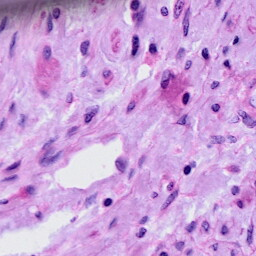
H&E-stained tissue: Cervix